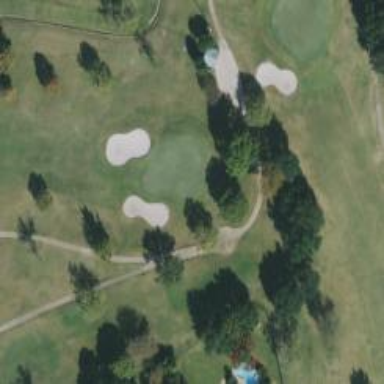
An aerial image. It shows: Path for both road and golf.